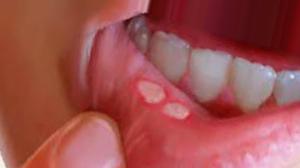
Condition: Mouth Ulcer